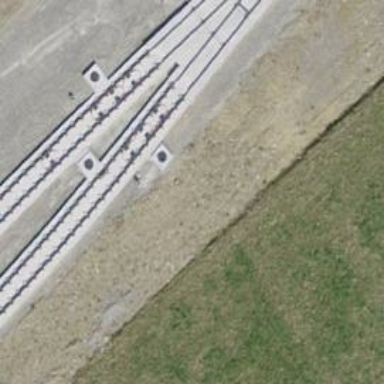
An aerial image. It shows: Tram railway with 1 track and contact lines for electrification.